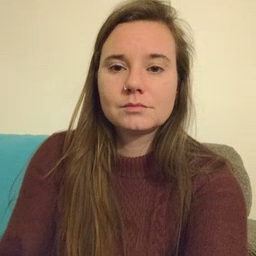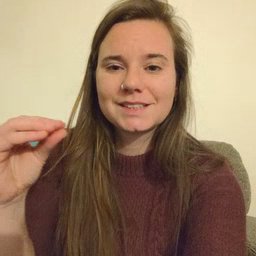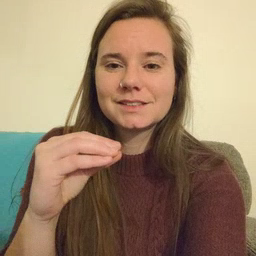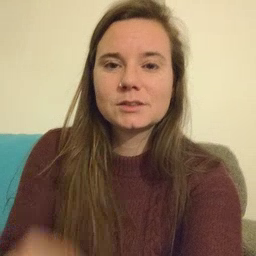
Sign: kiss